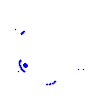
Particle: pion